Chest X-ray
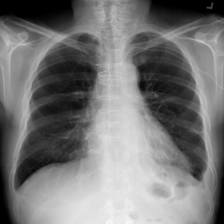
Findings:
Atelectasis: negative
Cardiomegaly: negative
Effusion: positive
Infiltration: negative
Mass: negative
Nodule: negative
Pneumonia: negative
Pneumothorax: positive
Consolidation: negative
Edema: negative
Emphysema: negative
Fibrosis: negative
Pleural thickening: negative
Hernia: negative